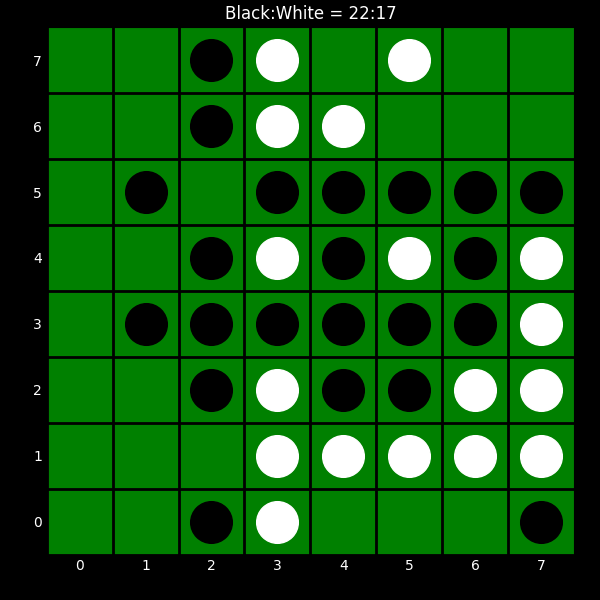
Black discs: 22
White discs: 17